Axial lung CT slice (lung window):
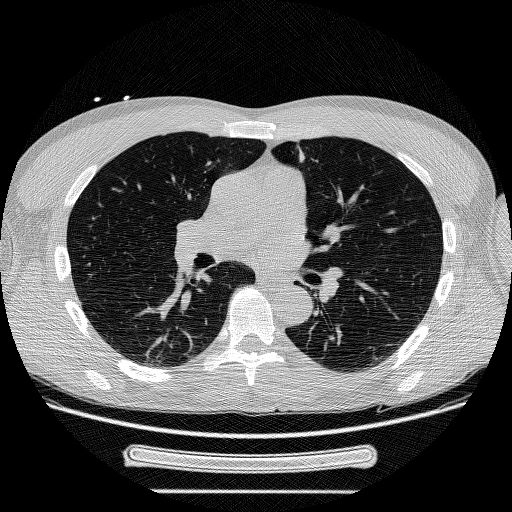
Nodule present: no